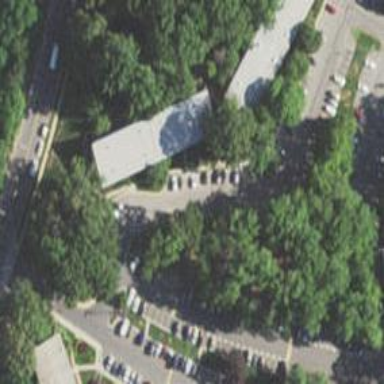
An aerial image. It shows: Parking aisle designated as service road.